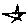
Label: star